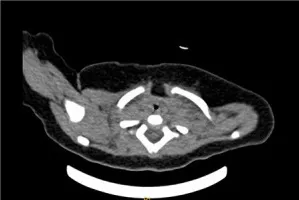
(B) The irregular narrow lumen of the cervical trachea shown by a CT scan.
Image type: radiology (ct)